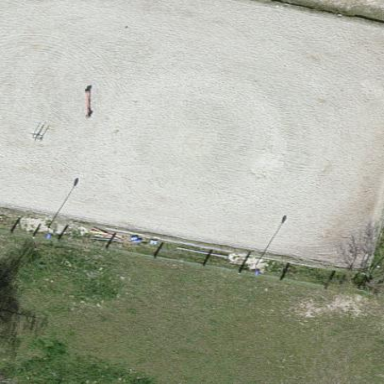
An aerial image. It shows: Equestrian pitch used for leisure and sports activities.